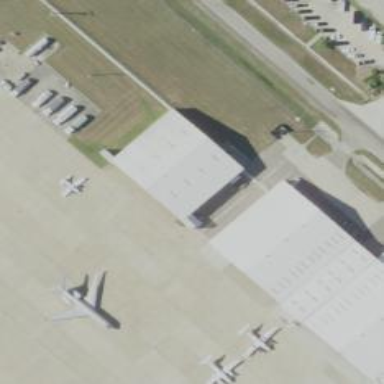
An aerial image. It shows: Hangar located at airport.